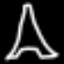
Label: The Eiffel Tower